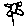
Label: flower